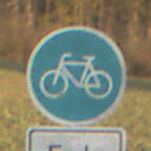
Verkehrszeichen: Radweg
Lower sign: HinweisDurchVerbaleAngabe2
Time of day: SunriseSunset
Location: Outdoor (Nature)
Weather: PartlyCloudy
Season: NotSpecified
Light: Natural